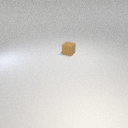
small brown rubber cube